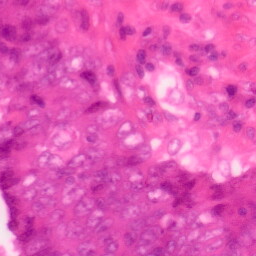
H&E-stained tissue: Colon